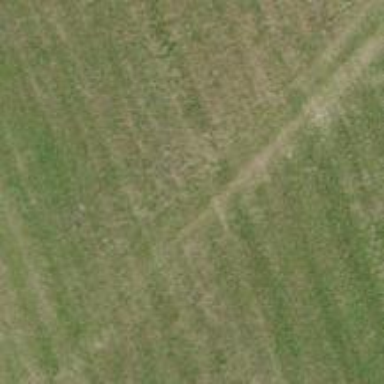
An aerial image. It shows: Path.